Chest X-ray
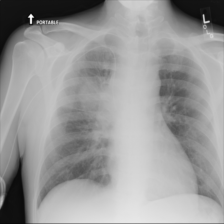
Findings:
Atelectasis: negative
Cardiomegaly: negative
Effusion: negative
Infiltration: negative
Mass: positive
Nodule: negative
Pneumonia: negative
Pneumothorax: negative
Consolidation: negative
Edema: negative
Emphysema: negative
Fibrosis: negative
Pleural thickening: negative
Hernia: negative